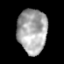
Tissue: prostate
Cell type: Myeloid cells
Senescence score: 0.3582
Nuclear area (px): 1292
Mean DAPI intensity: 167.646